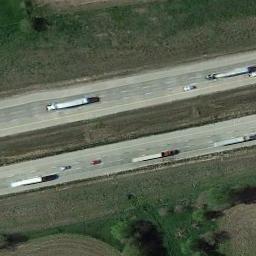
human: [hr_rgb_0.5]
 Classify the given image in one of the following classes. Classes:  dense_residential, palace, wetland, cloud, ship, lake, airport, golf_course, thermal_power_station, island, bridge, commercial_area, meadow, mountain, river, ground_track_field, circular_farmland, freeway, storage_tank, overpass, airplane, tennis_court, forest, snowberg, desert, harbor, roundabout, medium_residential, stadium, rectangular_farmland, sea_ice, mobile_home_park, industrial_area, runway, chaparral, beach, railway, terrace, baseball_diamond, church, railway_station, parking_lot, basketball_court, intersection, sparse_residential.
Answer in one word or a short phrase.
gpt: freeway